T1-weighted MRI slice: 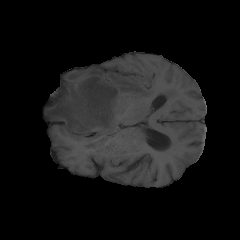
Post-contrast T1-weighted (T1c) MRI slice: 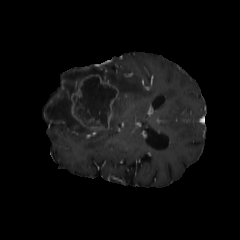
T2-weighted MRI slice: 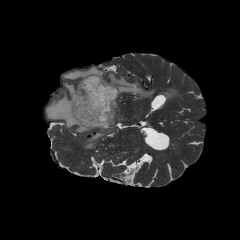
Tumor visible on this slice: yes